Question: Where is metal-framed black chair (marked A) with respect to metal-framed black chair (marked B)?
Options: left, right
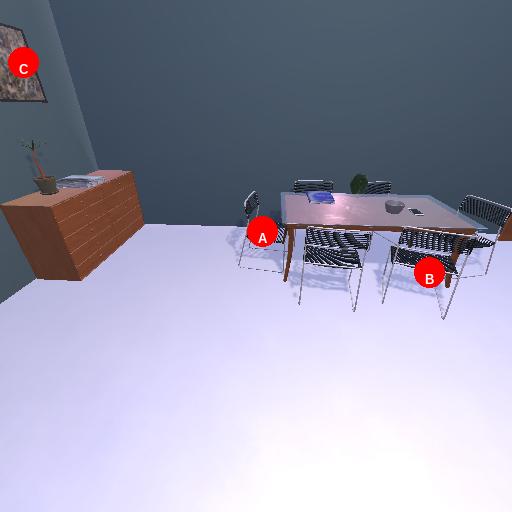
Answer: left